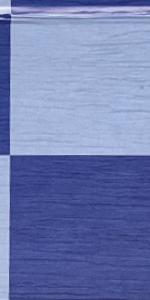
Label: Empty